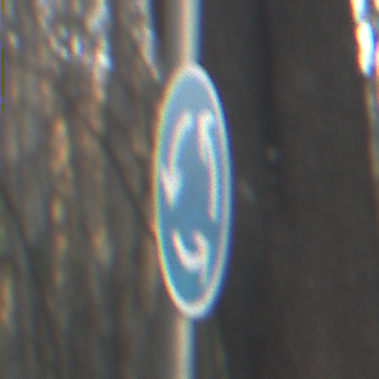
Verkehrszeichen: Kreisverkehr
Umgebung: Outdoor, Nature
Tageszeit: SunriseSunset
Wetter: Clear
Licht: Natural
Jahreszeit: Winter
Kontrast: LowContrast